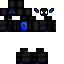
A female skeleton skin with dark skin, wearing bald dressed in a blue hoodie and black pants, featuring a closed mouth.